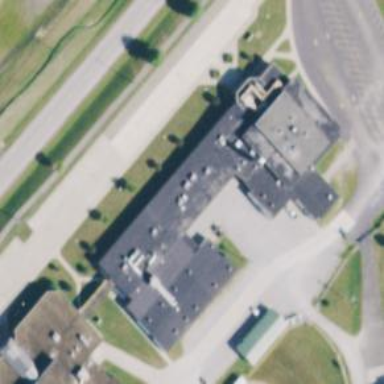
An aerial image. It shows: School building with school amenities.